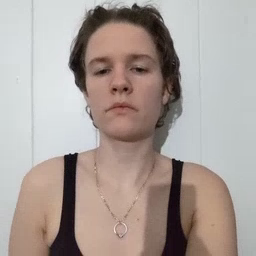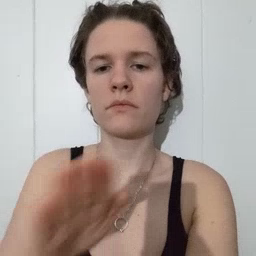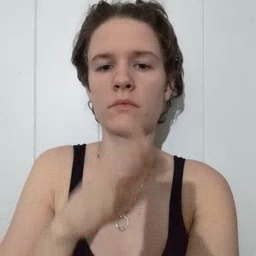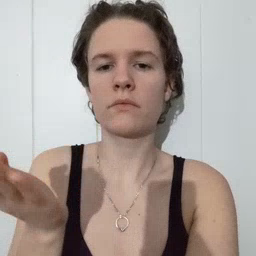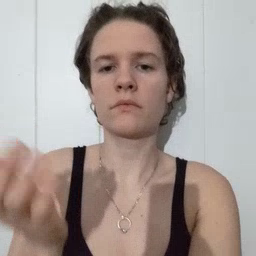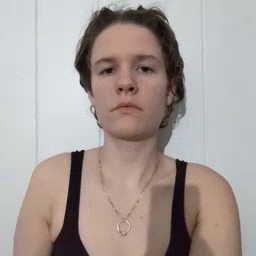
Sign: open